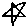
Label: star